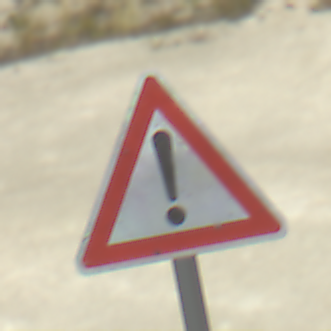
Verkehrszeichen: Gefahrenstelle
Umgebung: Outdoor, Beach
Tageszeit: MorningAfternoon
Wetter: PartlyCloudy
Licht: Natural
Jahreszeit: NotSpecified
Kontrast: HighContrast